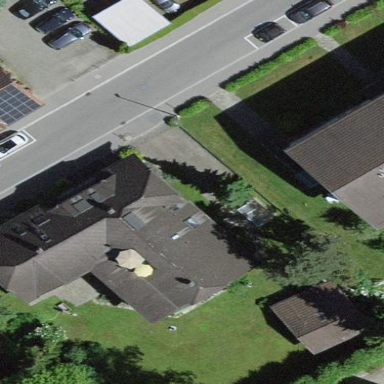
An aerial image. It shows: Residential building with half-hipped roof shape.